Aerial crown-view tile of a tropical tree (Barro Colorado Island, Panama), acquired 20240918:
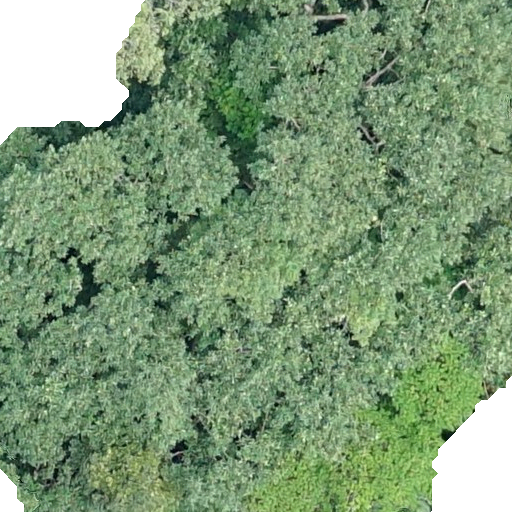
Species: Hieronyma alchorneoides
GBIF accepted scientific name: Hieronyma alchorneoides
Crown area: 494.299 m²